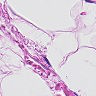
Metastatic tissue present: no